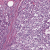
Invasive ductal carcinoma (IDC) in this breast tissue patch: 1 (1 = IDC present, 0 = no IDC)